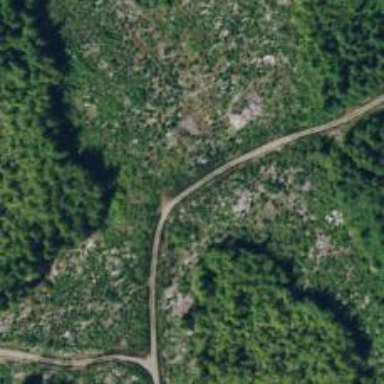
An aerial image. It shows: Simple road.